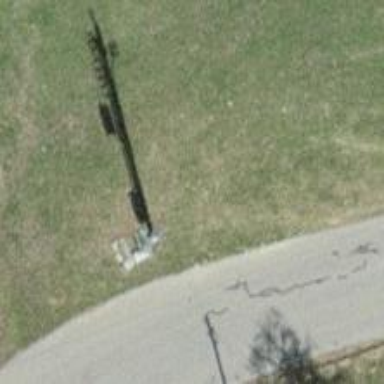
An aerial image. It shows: Distribution transformer attached to power pole.